Question: I have been trying to write test cases in Swift to test my ViewController. However, when I try to instantiate my own ViewController in a XCTestCase I get . (ViewController is the name of my own UIViewController class)

Has anyone else faced this issue before? I am using Xcode 6 beta 5
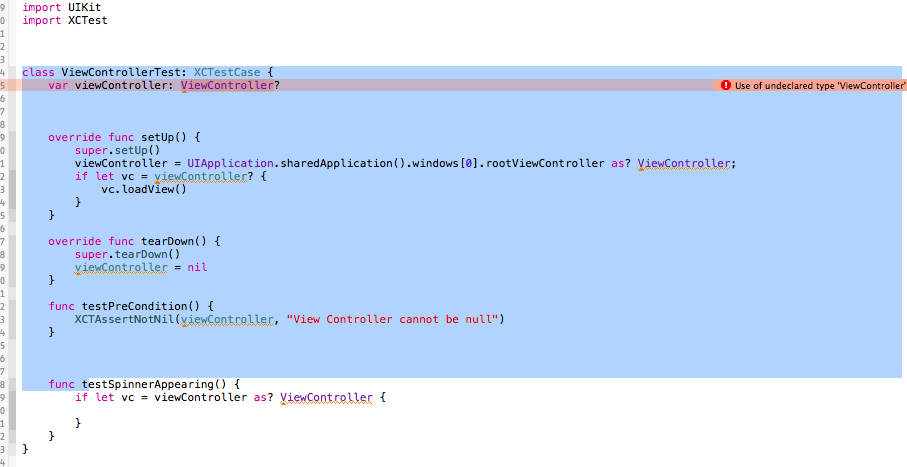
Answer: ## Swift 1
You should add ViewController.swift file's target membership also as your test target also if you are not using framework. Select class file add to target as shown in image:

OR
If you are ViewController is within a framework : 'ViewController' class is in different target and You are not declaring class with public access level. By default Classes are internal (Accessible within a target). Declare it as public and also make methods or properties as public if you want to access it i.e
'''
public class ViewController: UIViewController {
public var content: String!
override public func viewDidLoad() {
super.viewDidLoad()
// Do any additional setup after loading the view, typically from a nib.
}
override public func didReceiveMemoryWarning() {
super.didReceiveMemoryWarning()
// Dispose of any resources that can be recreated.
}
}
'''
## Swift 2 Update
In your test target, just import the module you want to test using the '@testable' keyword:
'''
@testable import moduleToTest
'''
You can now access 'public' and 'internal' symbols in your test target.
<URL>